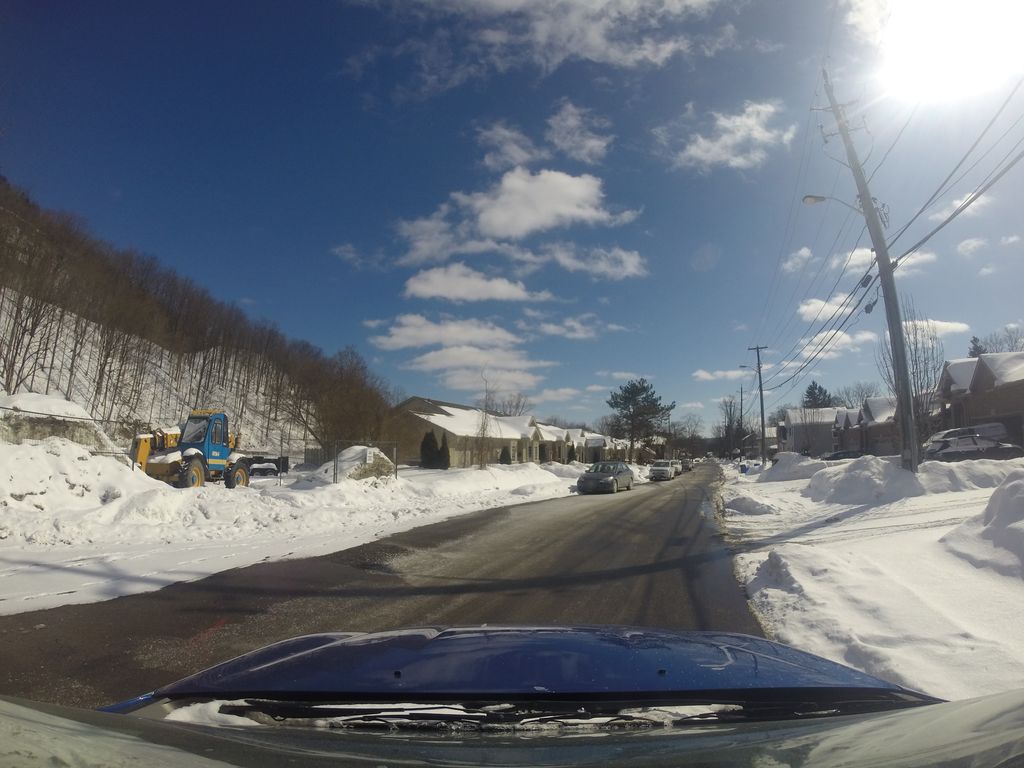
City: hamilton